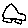
Label: car